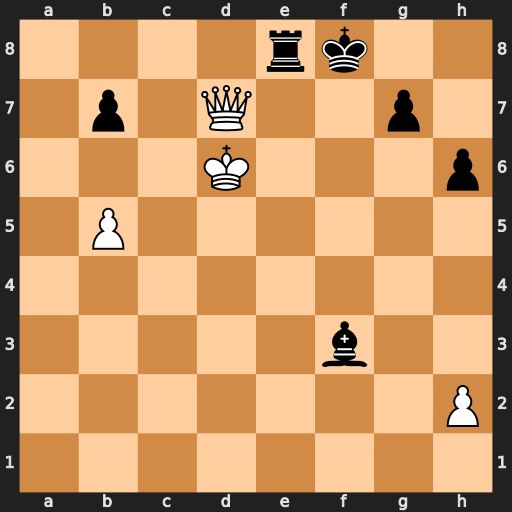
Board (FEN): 4rk2/1p1Q2p1/3K3p/1P6/8/5b2/7P/8
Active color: w
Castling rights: -
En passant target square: -
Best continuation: Qf5+ Kg8 Qxf3